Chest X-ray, PA view. Patient: 49 years old, sex F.
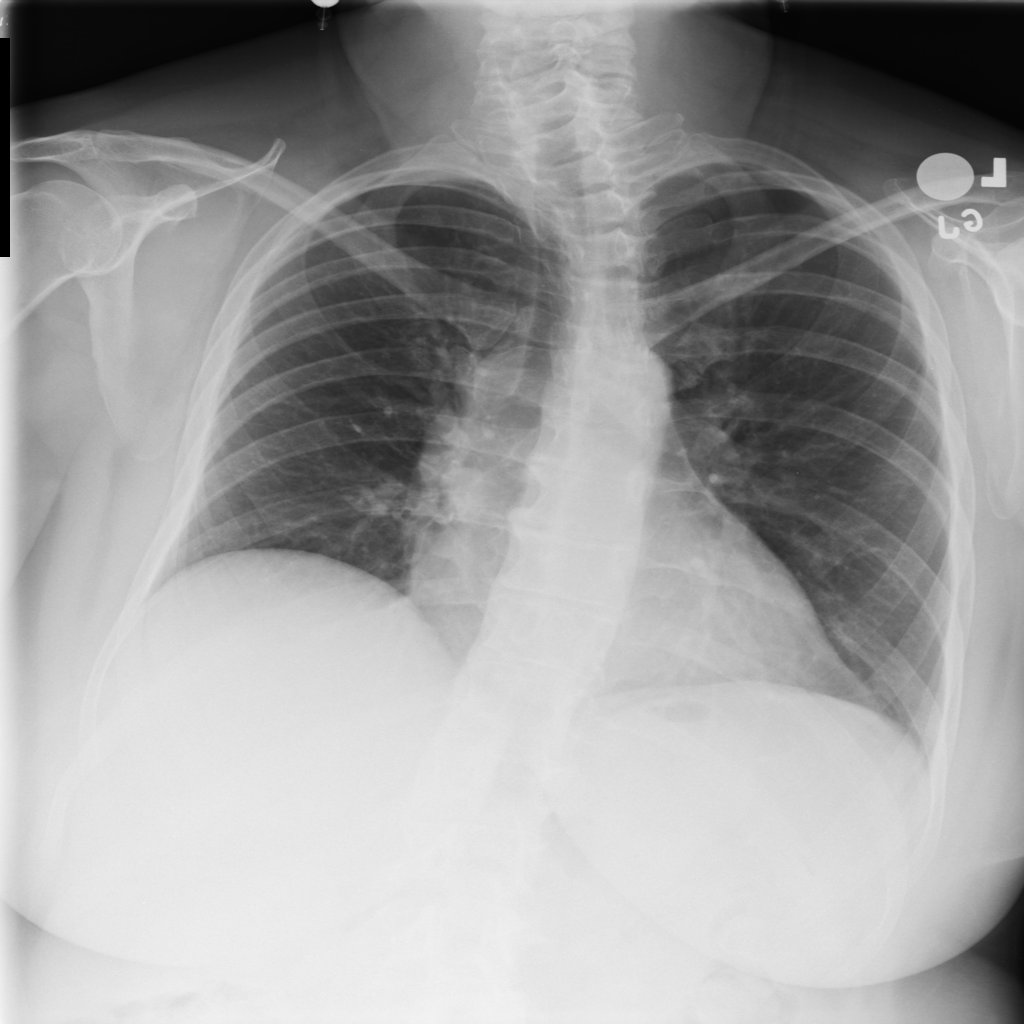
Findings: No Finding